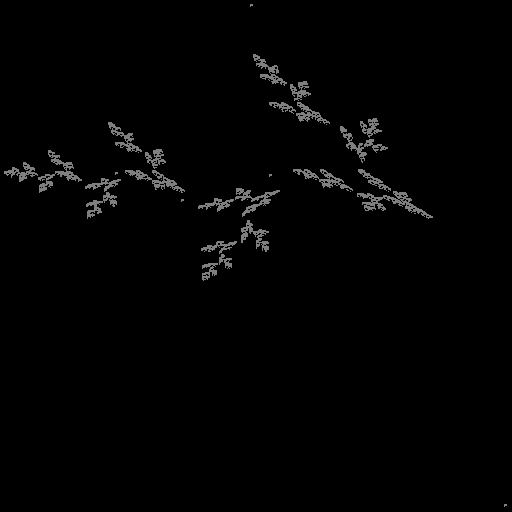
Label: bud